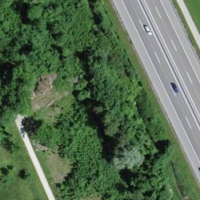
EUNIS habitat code: 57
Species observed at this site:
Aruncus dioicus